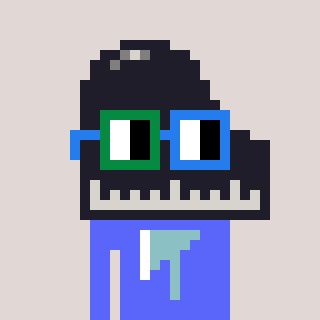
a pixel art character with square green and blue glasses, a piano-shaped head and a purple-colored body on a warm background